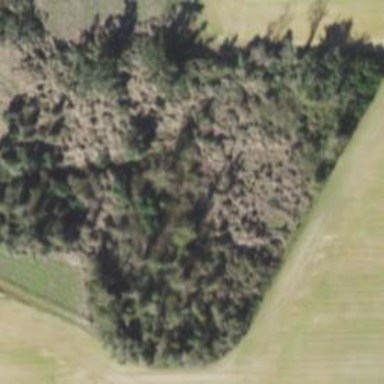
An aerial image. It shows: Mixed leaf woodland.